Question: I noticed a delay of approximately 120 seconds between handling the 'response_data' and 'response_done' events in <URL> with a given https web site. I checked with a normal web browser and do not experience this slowness so I suspect there is something I must do wrong.
Here is what I did to trace the events (for some reason <URL>:
'''
use WWW::Mechanize;
use Time::HiRes qw(gettimeofday);
use IO::Handle;
my $mech = WWW::Mechanize->new(
timeout => 3,
autocheck => 1, # check success of each query
stack_depth => 0, # no keeping history
keep_alive => 50, # connection pool
);
$mech->agent_alias( 'Windows IE 6' );
open my $debugfile, '>traffic.txt';
$debugfile->autoflush(1);
$mech->add_handler( request_send => sub {
my $cur_time = gettimeofday();
my $req = shift;
print $debugfile "
$cur_time === BEGIN HTTP REQUEST ===
";
print $debugfile $req->dump();
print $debugfile "
$cur_time === END HTTP REQUEST ===
";
return
}
);
$mech->add_handler( response_header => sub {
my $cur_time = gettimeofday();
my $res = shift;
print $debugfile "
$cur_time === GOT RESPONSE HDRS ===
";
print $debugfile $res->dump();
return
}
);
$mech->add_handler( response_data => sub {
my $cur_time = gettimeofday();
my $res = shift;
my $content_length = length($res->content);
print $debugfile "$cur_time === Got response data chunk resp size = $content_length ===
";
return
}
);
$mech->add_handler( response_done => sub {
my $cur_time = gettimeofday();
my $res = shift;
print $debugfile "
$cur_time === BEGIN HTTP RESPONSE ===
";
print $debugfile $res->dump();
print $debugfile "
=== END HTTP RESPONSE ===
";
return
}
);
'''
And here is a excerpt of the traces (URLs and cookies are obfuscated):
'''
<PHONE>.24724 === BEGIN HTTP REQUEST ===
GET https://...
Accept-Encoding: gzip
Referer: https://...
User-Agent: Mozilla/4.0 (compatible; MSIE 6.0; Windows NT 5.1)
Cookie: ...
Cookie2: $Version="1"
(no content)
<PHONE>.24724 === END HTTP REQUEST ===
<PHONE>.13134 === GOT RESPONSE HDRS ===
HTTP/1.1 200 OK
Date: Wed, 12 Sep 2012 15:20:08 GMT
Accept-Ranges: bytes
...
Server: Lotus-Domino
Content-Length: 377806
Content-Type: application/octet-stream
Last-Modified: Fri, 07 Sep 2012 06:25:33 GMT
Client-Peer: ...
Client-Response-Num: 1
Client-SSL-Cert-Issuer: ...
Client-SSL-Cert-Subject: ...
Client-SSL-Cipher: DES-CBC3-SHA
Client-SSL-Socket-Class: IO::Socket::SSL
(no content)
<PHONE>.48305 === Got response data chunk resp size = 4096 ===
<PHONE>.98131 === BEGIN HTTP RESPONSE ===
HTTP/1.1 200 OK
Date: Wed, 12 Sep 2012 15:20:08 GMT
Accept-Ranges: bytes
...
Server: Lotus-Domino
Content-Length: 377806
Content-Type: application/octet-stream
Last-Modified: Fri, 07 Sep 2012 06:25:33 GMT
Client-Date: Wed, 12 Sep 2012 15:22:17 GMT
Client-Peer: ...
Client-Response-Num: 1
Client-SSL-Cert-Issuer: ...
Client-SSL-Cert-Subject: ...
Client-SSL-Cipher: DES-CBC3-SHA
Client-SSL-Socket-Class: IO::Socket::SSL
PK!^ 1/4Xi"[Content_Types].xml C/...
(+ 377294 more bytes not shown)
=== END HTTP RESPONSE ===
'''
During the "Got response data chunk" and "BEGIN HTTP RESPONSE" messages, you can see a 121.5 seconds gap. I have the feeling that sometimes 'LWP::UserAgent' hangs for two minutes after having received the full amount of data.
Do you have any clue where that could come from?
here is a screenshot in Wireshark : I get the FIN/ACK message after 120 seconds...

Thanks
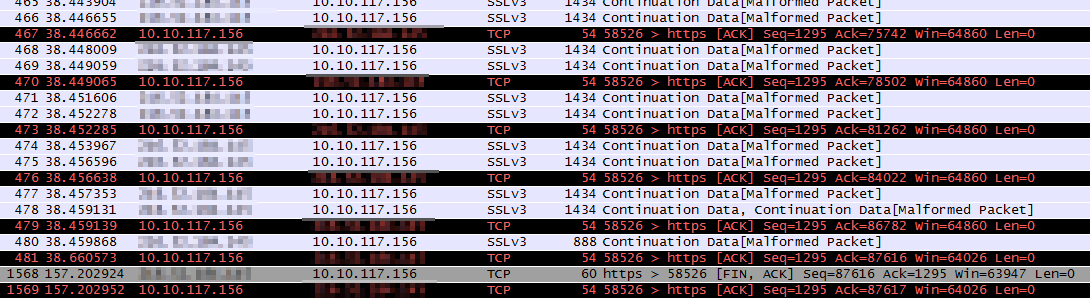
Answer: Thanks to Borodin's answer I found a way to fix it:
I modified the 'response_data' event handler sub this way:
'''
if($res->header('Content-Length') == length($res->content)) {
die "OK"; # Got whole data, not waiting for server to end the communication channel.
}
return 1; # In other cases make sure the handler is called for subsequent chunks
'''
And then if 'X-Died' header is equal to 'OK' then ignore errors in the caller.